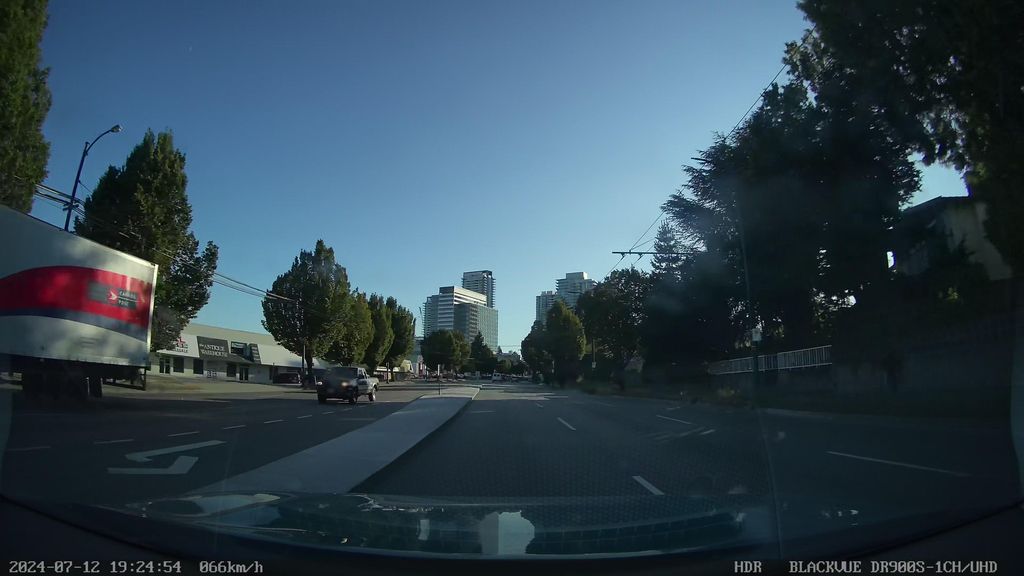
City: vancouver